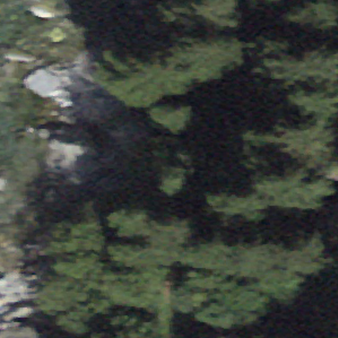
Label: other